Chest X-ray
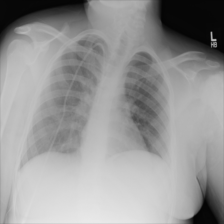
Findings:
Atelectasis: negative
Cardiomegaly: negative
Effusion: negative
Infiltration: negative
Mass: negative
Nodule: negative
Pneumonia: negative
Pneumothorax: negative
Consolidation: positive
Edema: negative
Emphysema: negative
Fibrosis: negative
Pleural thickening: negative
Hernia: negative